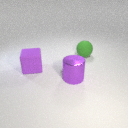
large purple metal cylinder in front of large purple rubber cube